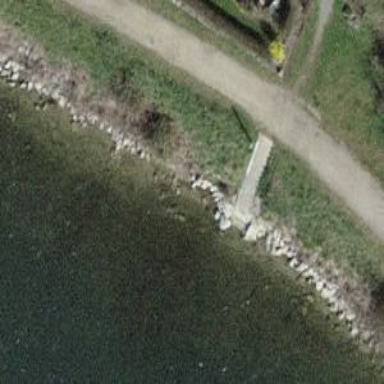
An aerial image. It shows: Set of concrete steps.